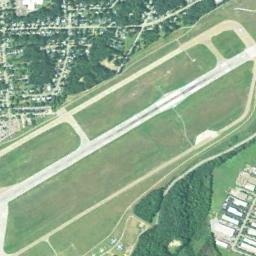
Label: airport